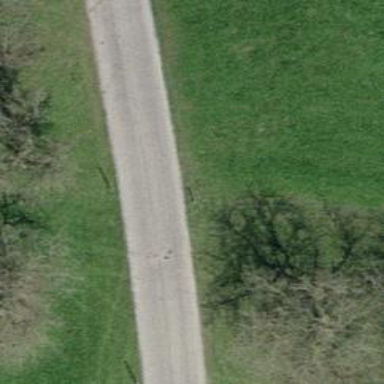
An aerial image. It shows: Unclassified road.